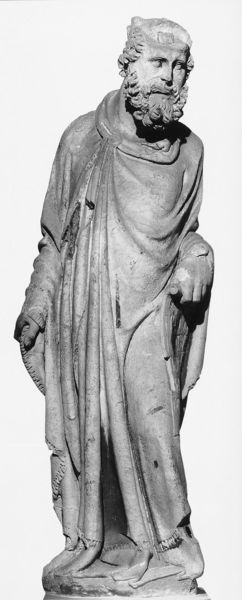
Titel: Statuen von der Domfassade in Siena
Künstler: Giovanni Pisano
Institution: Siena, Museo dell’opera Metropolitana
Schlagwörter: hand, mann, schatten, umhang, grau, holz, marmor, nase, wiese, alt, bart, augen, falten, gesicht, sockel, stehen, stein, vollbart, hals, hände, kirche, figur, fransen, gewand, haare, mantel, locken, traurig, skulptur, statue, ernst, steinmetz, toga, griechisch, heiliger, hirte, mentel, man mit bart